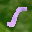
Label: 5